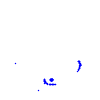
Particle: kaon